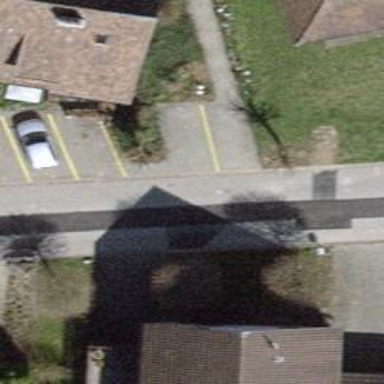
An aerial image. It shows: Residential road with asphalt surface.